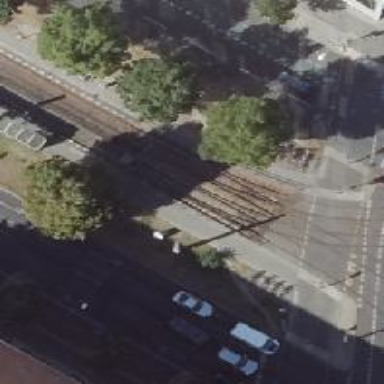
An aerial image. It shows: Railway switch.